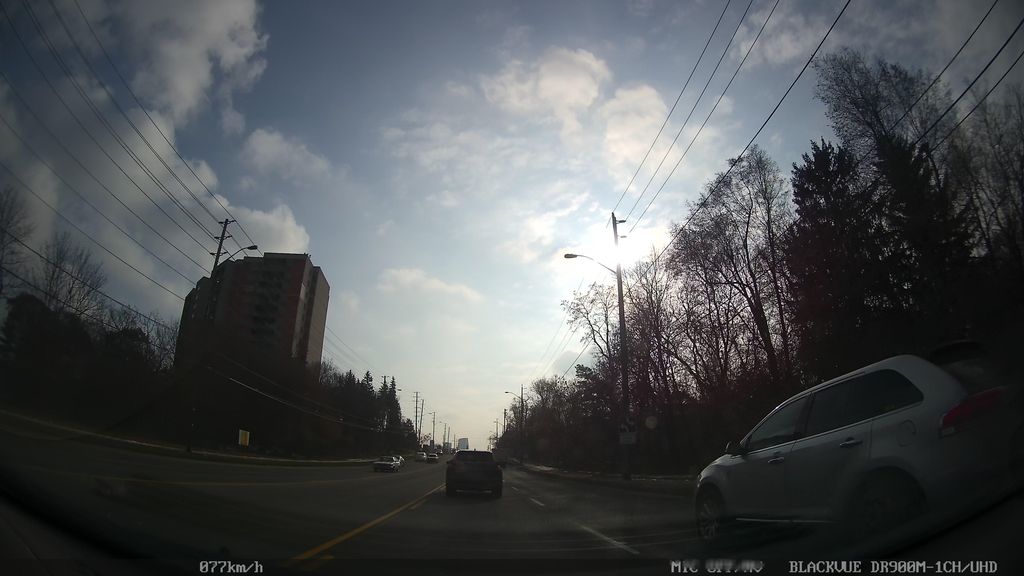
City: toronto